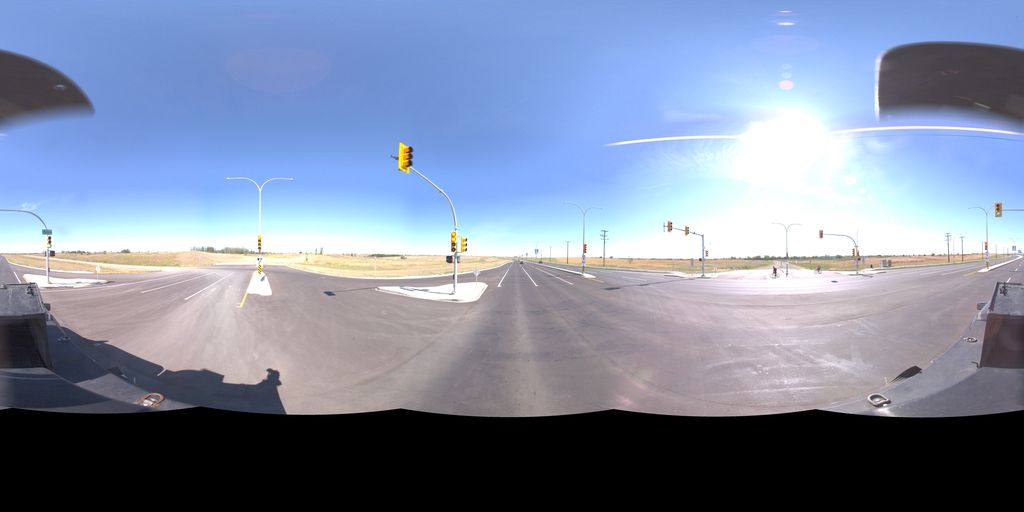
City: saskatoon